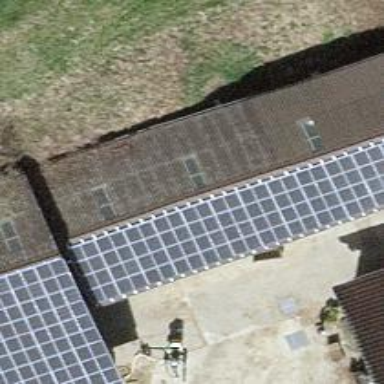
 consisting of solar photovoltaic panels."